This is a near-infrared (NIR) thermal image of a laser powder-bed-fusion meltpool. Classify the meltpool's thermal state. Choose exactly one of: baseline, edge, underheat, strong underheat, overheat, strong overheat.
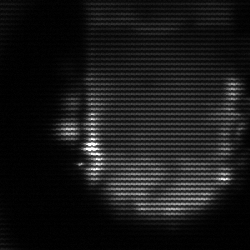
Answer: baseline